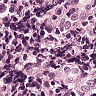
Metastatic tissue present: no